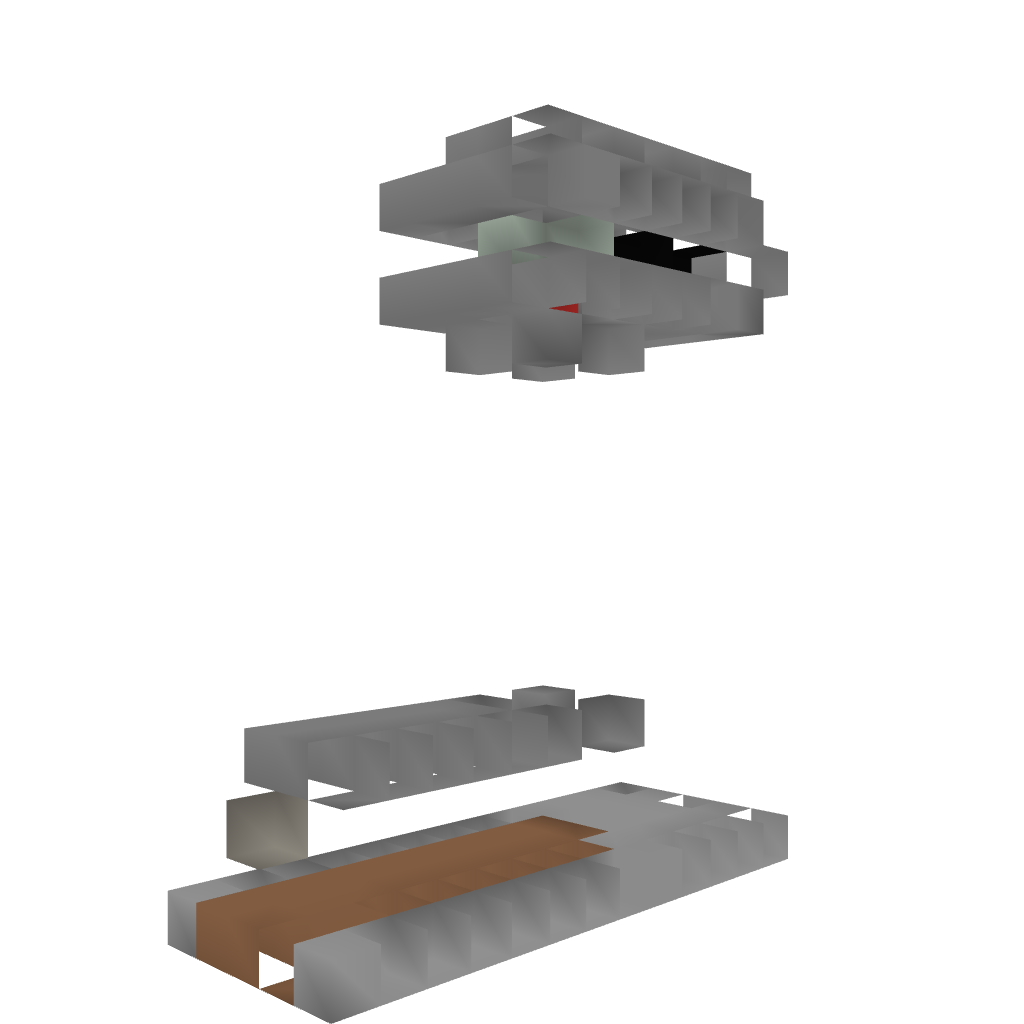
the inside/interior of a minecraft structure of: multifire trap trigger